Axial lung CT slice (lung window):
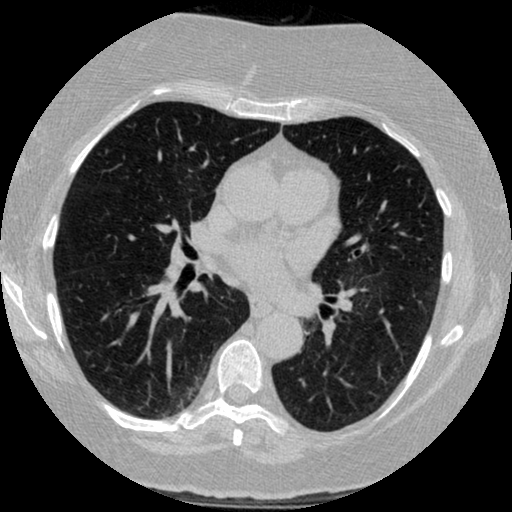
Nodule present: no